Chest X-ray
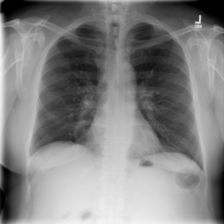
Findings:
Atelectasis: negative
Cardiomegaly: negative
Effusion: negative
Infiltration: negative
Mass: negative
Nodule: negative
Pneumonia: negative
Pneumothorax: negative
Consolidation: negative
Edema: negative
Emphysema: negative
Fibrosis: negative
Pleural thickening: negative
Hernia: negative